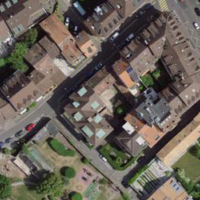
EUNIS habitat code: 53
Species observed at this site:
Juglans regia